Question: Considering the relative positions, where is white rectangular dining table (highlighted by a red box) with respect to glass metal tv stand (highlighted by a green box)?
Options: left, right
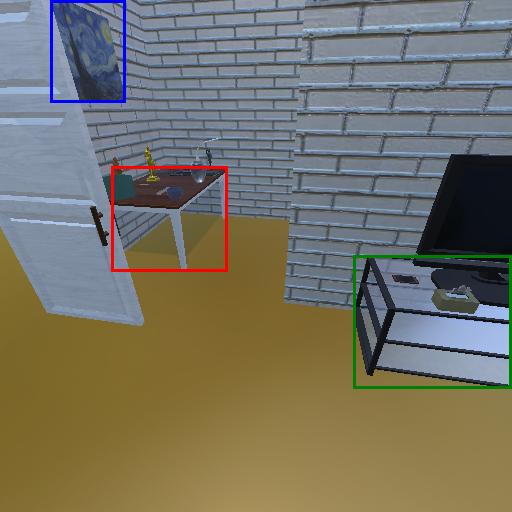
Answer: left